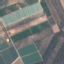
Land use / land cover class: PermanentCrop